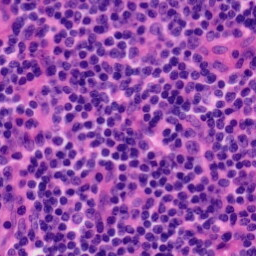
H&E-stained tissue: Tonsil